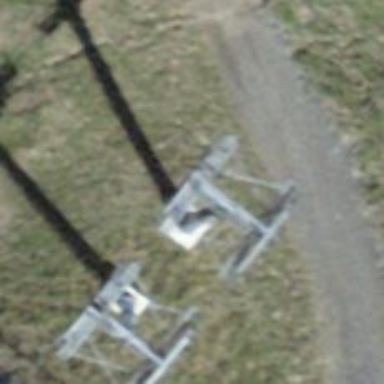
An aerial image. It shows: Pylon used for aerialway.